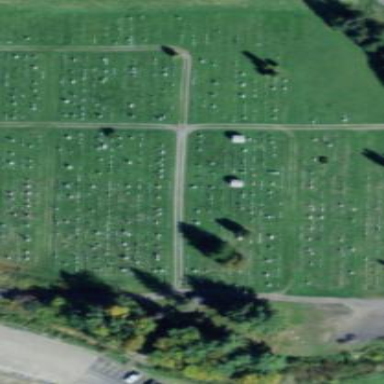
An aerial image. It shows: Graveyard.